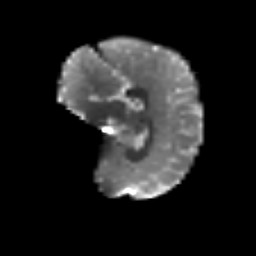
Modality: T2w
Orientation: sagittal
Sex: female
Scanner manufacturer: siemens
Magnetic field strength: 3 T
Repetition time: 5 s
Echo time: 0.071 s